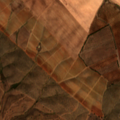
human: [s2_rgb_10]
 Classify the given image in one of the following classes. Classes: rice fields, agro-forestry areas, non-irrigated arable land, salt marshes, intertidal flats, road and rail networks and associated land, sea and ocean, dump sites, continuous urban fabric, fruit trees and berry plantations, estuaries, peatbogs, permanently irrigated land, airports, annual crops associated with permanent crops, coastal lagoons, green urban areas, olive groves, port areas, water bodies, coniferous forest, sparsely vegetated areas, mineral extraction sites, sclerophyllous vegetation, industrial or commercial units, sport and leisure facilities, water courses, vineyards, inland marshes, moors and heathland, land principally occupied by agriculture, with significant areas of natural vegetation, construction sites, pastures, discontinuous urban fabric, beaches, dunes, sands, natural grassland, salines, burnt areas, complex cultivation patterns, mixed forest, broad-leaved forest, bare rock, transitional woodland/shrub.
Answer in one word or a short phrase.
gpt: non-irrigated arable land, vineyards, olive groves, transitional woodland/shrub